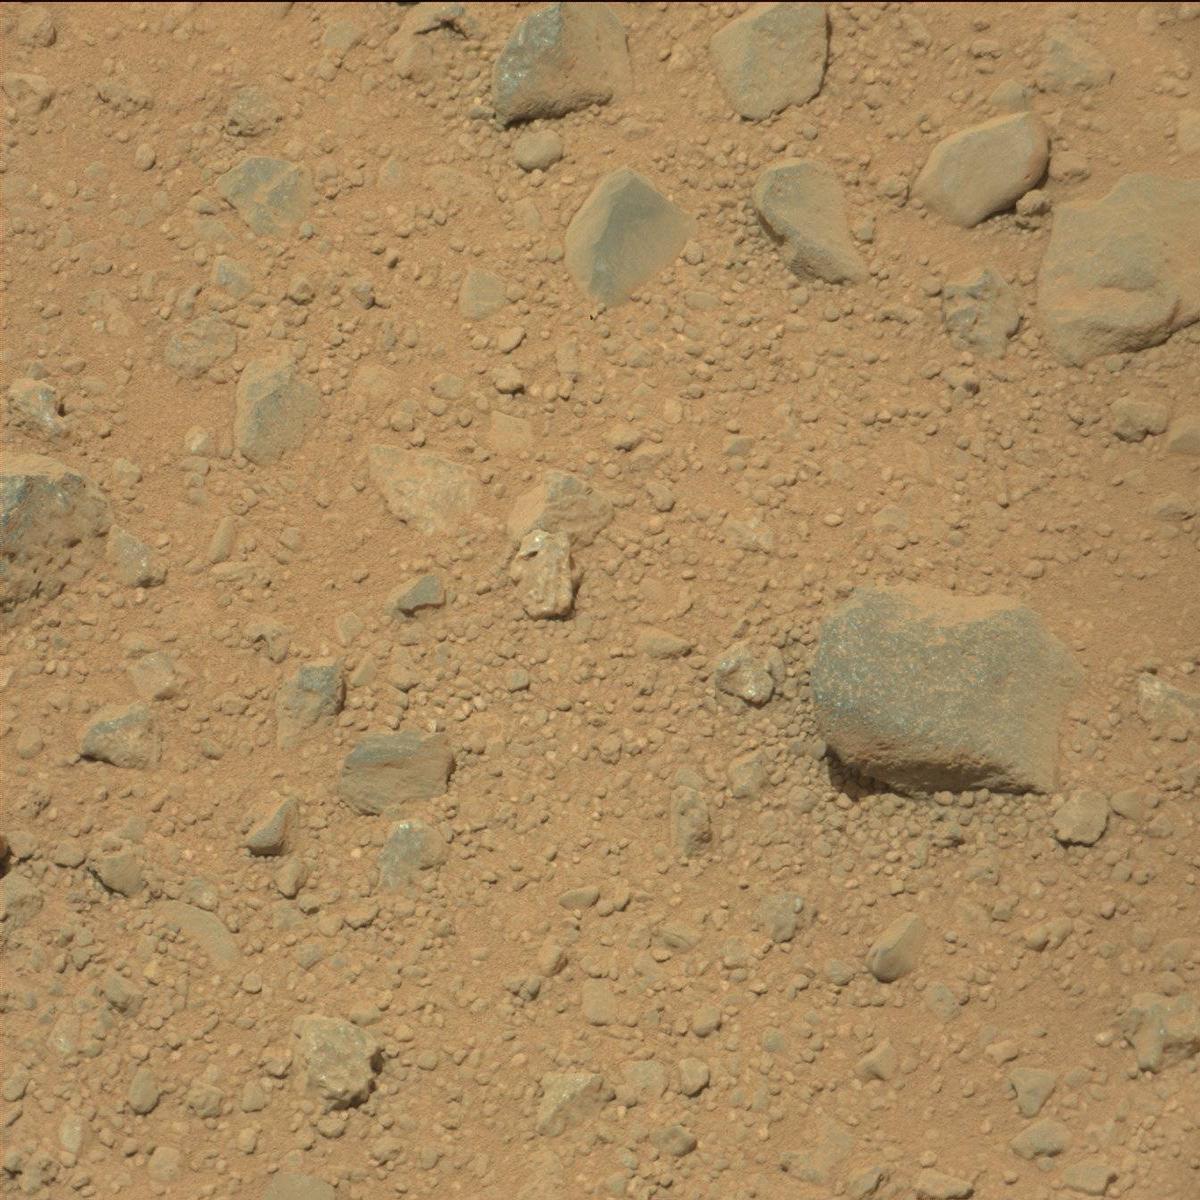
Terrain classes present: Bedrock, Sand / Soil